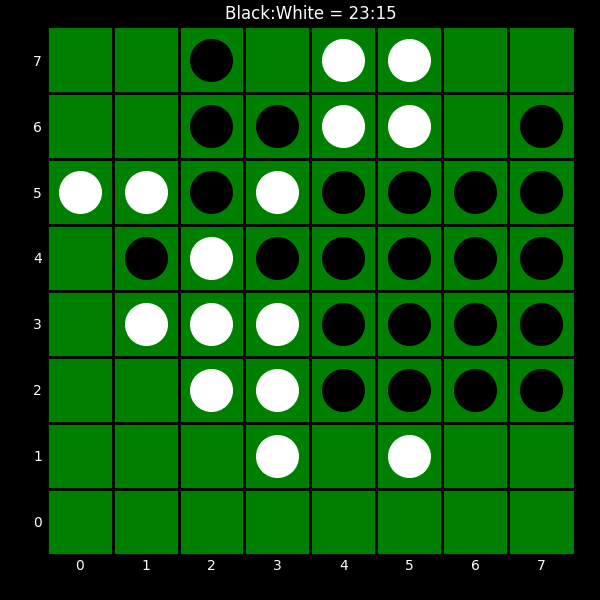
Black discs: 23
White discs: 15